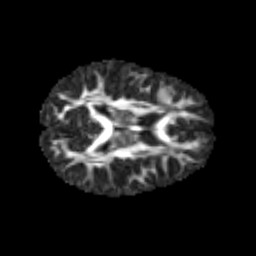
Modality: FA
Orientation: axial
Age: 7
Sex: male
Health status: healthy